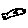
Label: fish